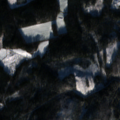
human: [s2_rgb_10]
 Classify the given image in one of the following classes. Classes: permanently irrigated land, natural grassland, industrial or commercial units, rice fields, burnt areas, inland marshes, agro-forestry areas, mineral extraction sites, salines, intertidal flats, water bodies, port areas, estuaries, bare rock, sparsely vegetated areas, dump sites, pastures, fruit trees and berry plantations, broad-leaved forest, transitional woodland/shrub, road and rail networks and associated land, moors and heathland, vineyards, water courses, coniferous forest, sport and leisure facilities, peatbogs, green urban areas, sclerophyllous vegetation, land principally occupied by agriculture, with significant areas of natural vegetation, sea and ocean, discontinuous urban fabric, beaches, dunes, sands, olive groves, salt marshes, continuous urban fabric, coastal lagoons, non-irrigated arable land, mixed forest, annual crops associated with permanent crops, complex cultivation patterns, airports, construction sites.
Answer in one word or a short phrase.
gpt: land principally occupied by agriculture, with significant areas of natural vegetation, coniferous forest, mixed forest